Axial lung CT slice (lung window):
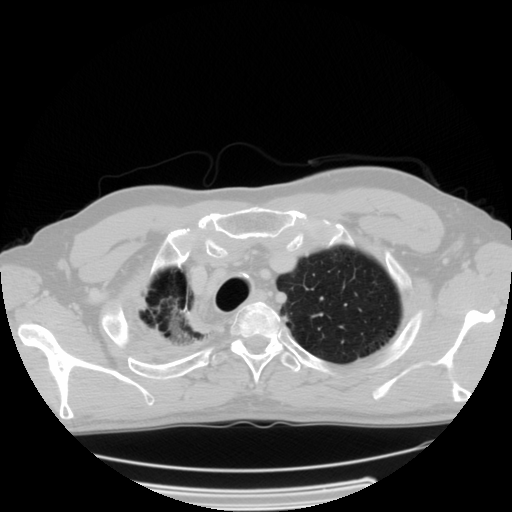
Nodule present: no